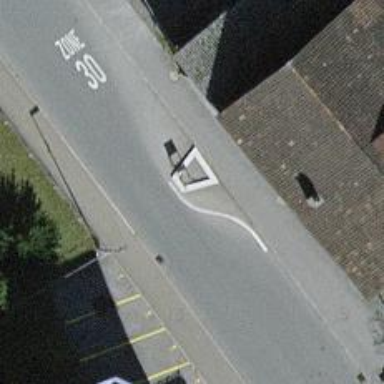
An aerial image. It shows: Chicane for traffic calming.